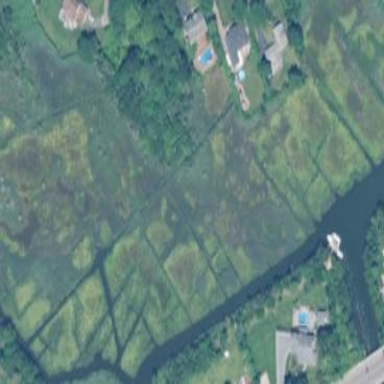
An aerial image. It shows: Beautiful wet meadow natural wetland.